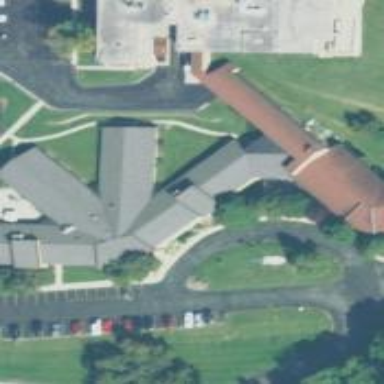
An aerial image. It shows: Nursing home.